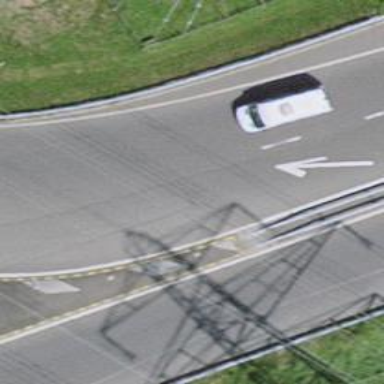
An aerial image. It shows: Motorway link.